Field crop: maize
Growth stage: 1
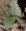
Species: datura